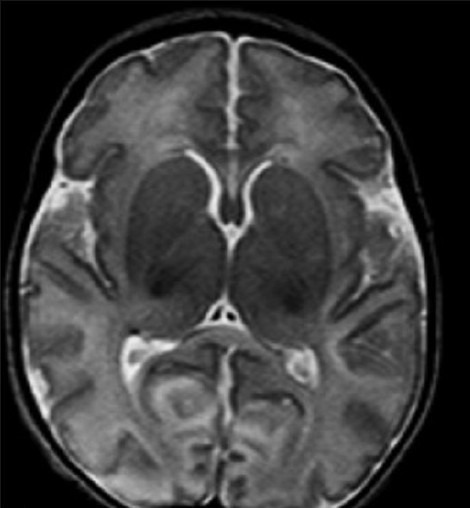
Label: notumor